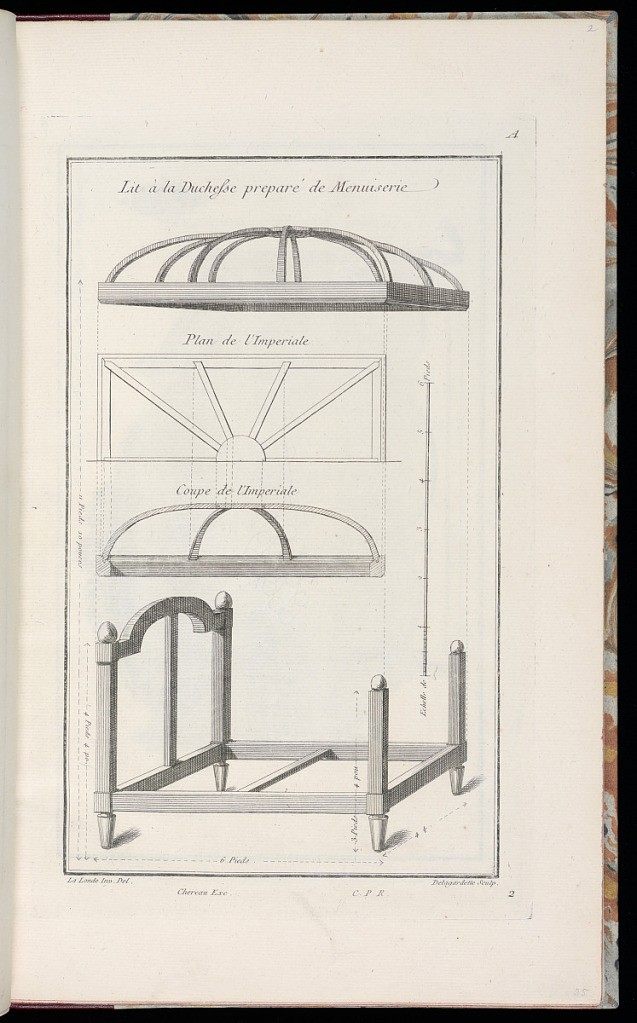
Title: Lit à la Duchesse preparé de Menuiserie
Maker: Richard de Lalonde, French, active 1780–96
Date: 1775-1788
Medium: Etching on off-white laid paper
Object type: Print
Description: Designs for the joinery for the "lit à la Duchesse" (1921-6-279-1), including for the canopy, head rest, and frame. The plate is signed and numbered.